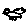
Label: bird